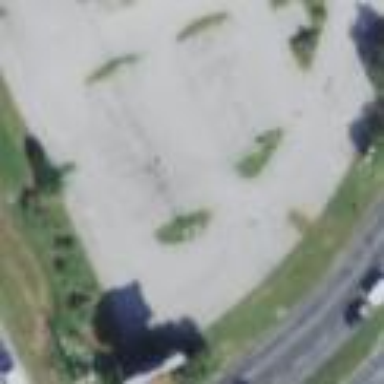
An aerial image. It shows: Parking area with surface.